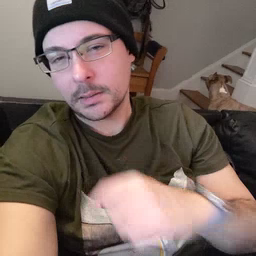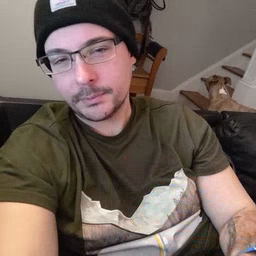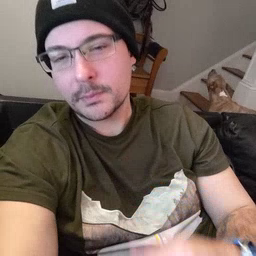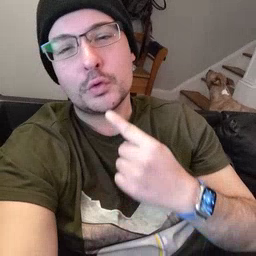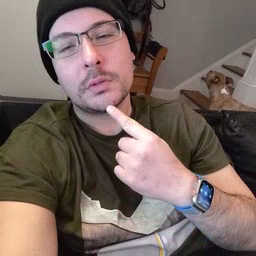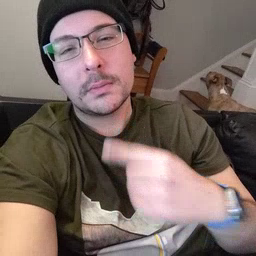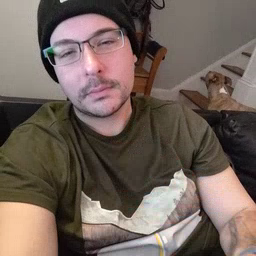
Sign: chin